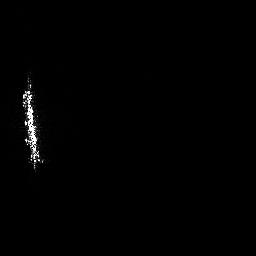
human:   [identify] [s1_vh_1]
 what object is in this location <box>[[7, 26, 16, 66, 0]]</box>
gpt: <ref>1 large ship at the left</ref>